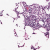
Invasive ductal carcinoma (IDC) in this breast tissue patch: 0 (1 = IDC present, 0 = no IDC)